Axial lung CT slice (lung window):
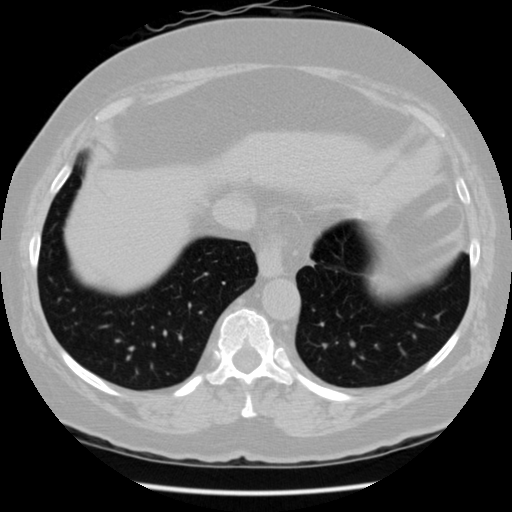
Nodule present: no